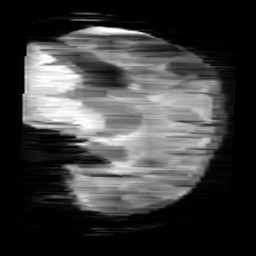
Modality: minIP
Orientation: sagittal
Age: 11
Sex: female
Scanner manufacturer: siemens
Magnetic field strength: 3 T
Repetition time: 0.027 s
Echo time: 0.02 s